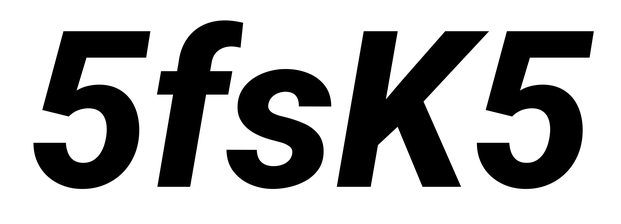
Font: Roboto-Italic_ExtraBold_Italic